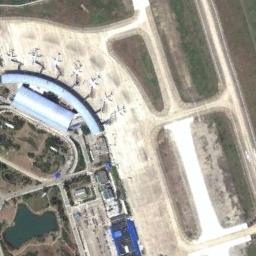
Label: airport